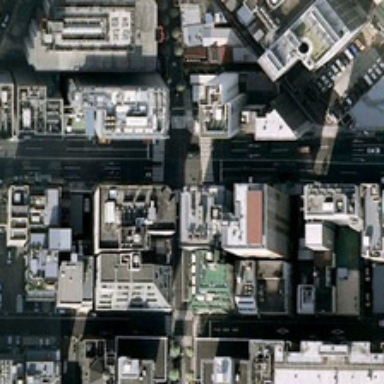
Many buildings are in a commercial area .